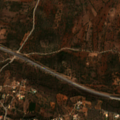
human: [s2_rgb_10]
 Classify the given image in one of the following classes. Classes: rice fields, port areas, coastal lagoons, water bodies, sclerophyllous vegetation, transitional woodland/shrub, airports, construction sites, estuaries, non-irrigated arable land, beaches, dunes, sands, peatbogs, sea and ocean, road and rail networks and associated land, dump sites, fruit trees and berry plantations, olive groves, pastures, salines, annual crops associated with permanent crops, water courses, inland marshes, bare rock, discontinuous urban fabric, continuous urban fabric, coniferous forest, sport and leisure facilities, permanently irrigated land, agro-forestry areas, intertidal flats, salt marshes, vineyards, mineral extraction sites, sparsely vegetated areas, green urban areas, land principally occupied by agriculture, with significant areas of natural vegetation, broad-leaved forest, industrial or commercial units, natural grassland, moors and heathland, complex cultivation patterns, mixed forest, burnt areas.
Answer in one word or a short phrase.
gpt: annual crops associated with permanent crops, land principally occupied by agriculture, with significant areas of natural vegetation, sclerophyllous vegetation